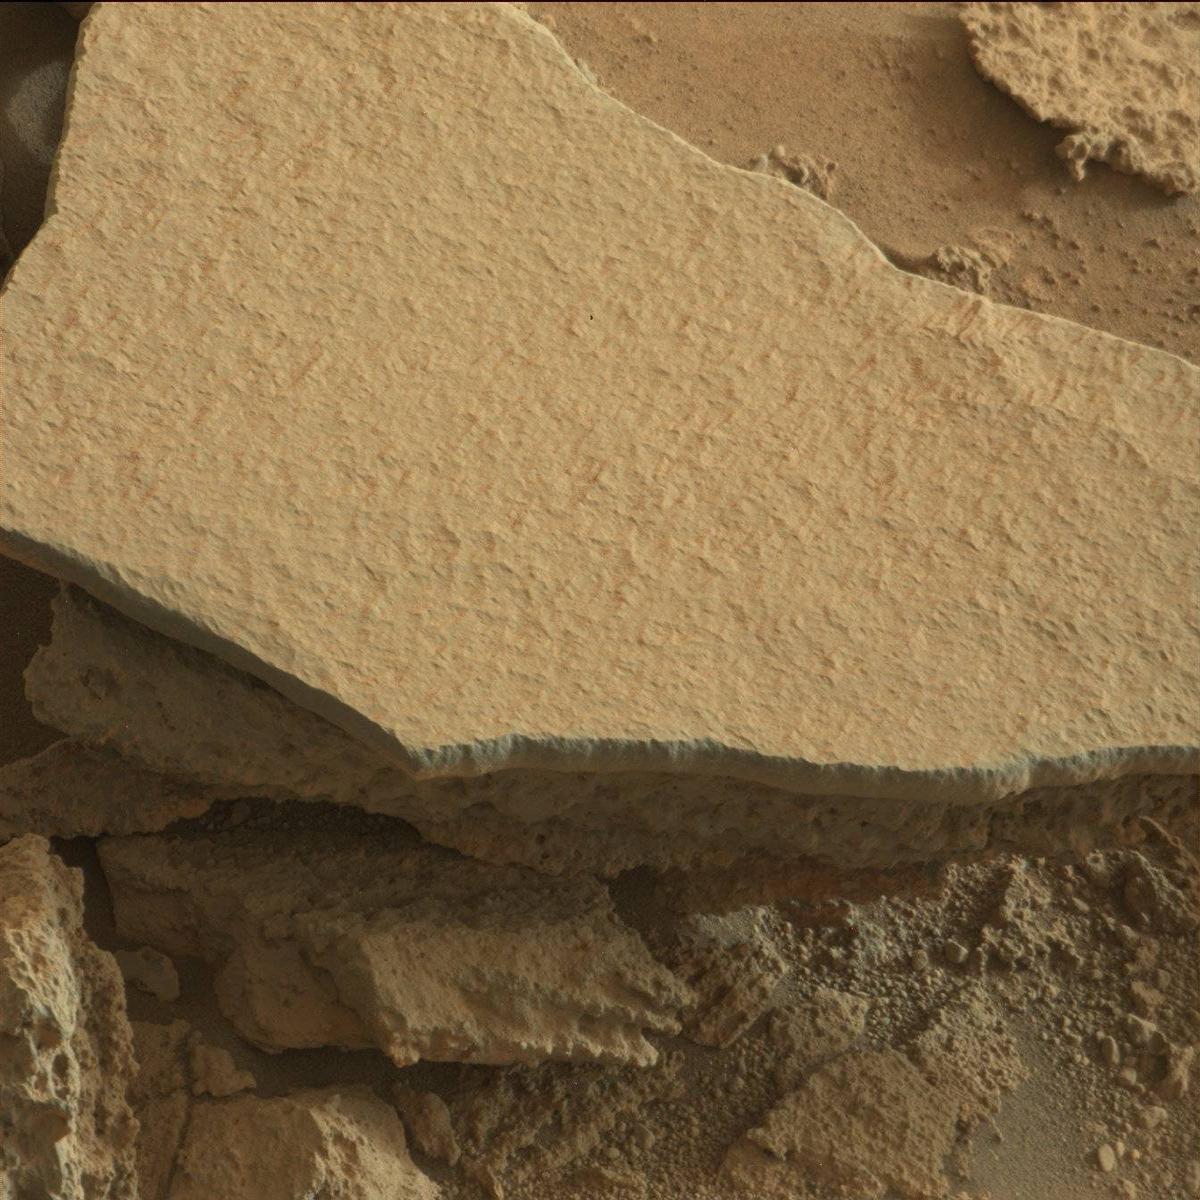
Terrain classes present: Bedrock, Rock, Sand / Soil